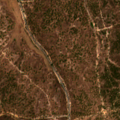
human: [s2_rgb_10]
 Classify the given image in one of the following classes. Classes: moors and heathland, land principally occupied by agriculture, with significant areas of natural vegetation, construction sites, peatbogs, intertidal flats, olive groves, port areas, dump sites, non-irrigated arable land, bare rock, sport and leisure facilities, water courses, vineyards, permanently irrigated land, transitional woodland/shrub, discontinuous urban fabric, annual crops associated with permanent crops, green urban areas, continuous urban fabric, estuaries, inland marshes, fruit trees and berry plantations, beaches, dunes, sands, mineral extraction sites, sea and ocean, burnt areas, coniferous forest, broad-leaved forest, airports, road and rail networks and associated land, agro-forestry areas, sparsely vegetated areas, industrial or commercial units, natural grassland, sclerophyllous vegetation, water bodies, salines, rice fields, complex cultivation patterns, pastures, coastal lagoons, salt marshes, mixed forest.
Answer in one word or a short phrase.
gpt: pastures, agro-forestry areas, broad-leaved forest